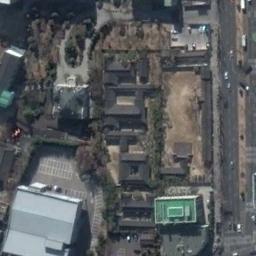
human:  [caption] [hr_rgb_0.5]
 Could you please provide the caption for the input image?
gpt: There are many cars on the road beside the palace .

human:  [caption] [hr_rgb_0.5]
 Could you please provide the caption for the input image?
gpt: The central part of the palace is a circular building .

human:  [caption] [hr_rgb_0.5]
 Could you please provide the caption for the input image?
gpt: The palace is surrounded by buildings and trees .

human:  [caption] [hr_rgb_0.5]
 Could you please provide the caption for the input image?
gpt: The palace has some dark gray palaces and some other buildings are next to the palace .

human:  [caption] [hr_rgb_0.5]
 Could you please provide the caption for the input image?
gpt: There are some brown trees beside the palace .